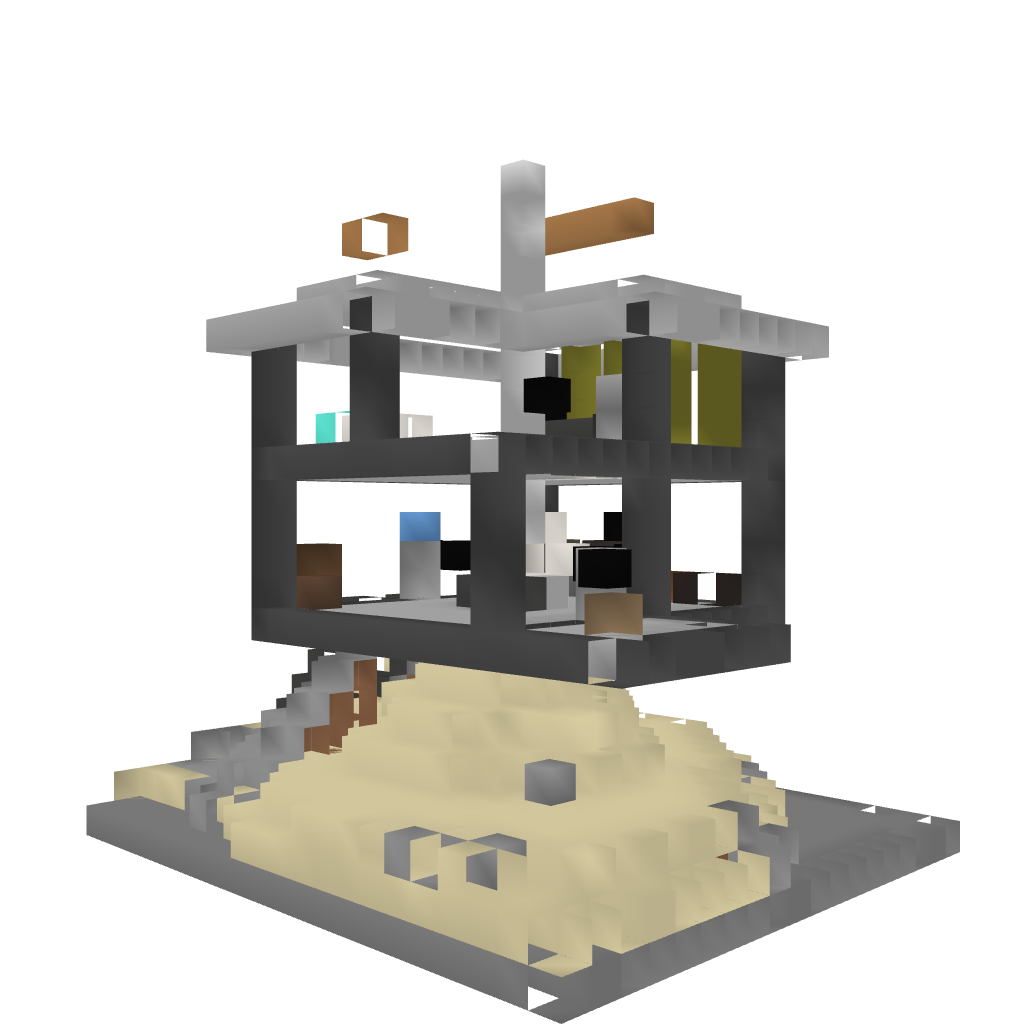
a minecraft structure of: Modern beach house